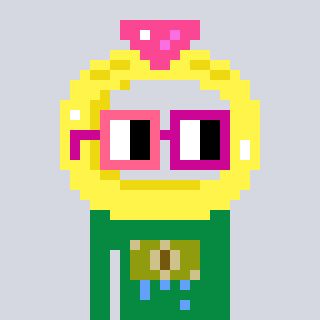
a pixel art character with square pink and red glasses, a ring-shaped head and a green-colored body on a cool background